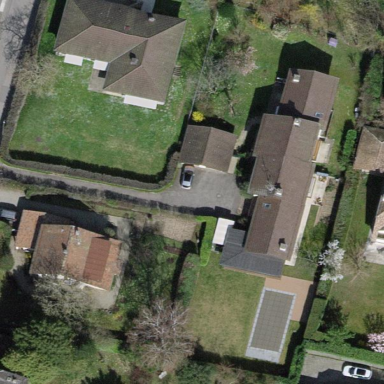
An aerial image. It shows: Garden enclosed by fence.